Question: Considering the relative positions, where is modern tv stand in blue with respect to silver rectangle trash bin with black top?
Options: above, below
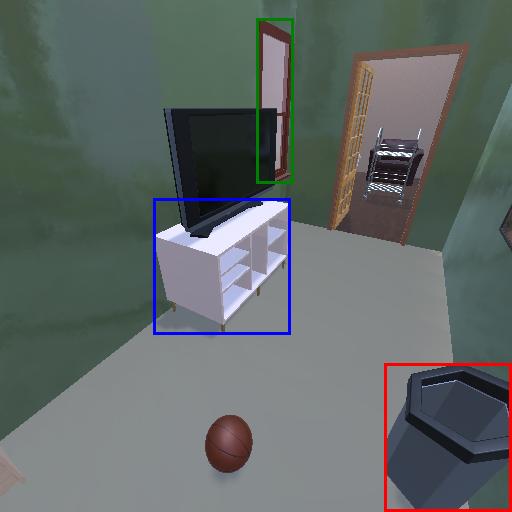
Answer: above